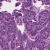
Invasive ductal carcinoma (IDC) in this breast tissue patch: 1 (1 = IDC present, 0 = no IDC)